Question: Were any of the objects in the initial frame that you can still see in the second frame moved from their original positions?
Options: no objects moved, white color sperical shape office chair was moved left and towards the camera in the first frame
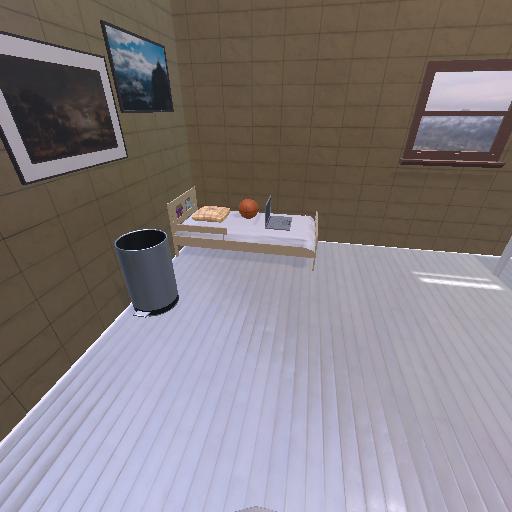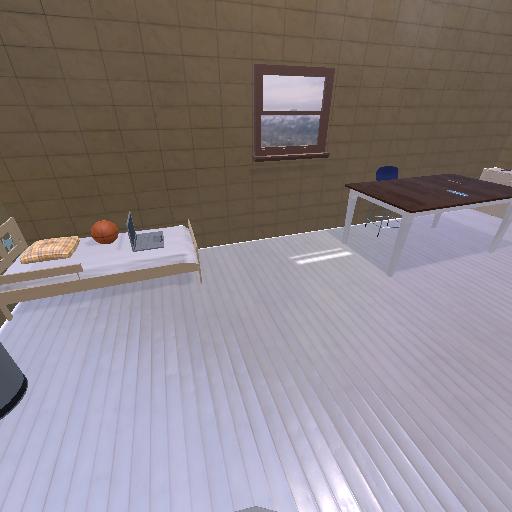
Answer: no objects moved